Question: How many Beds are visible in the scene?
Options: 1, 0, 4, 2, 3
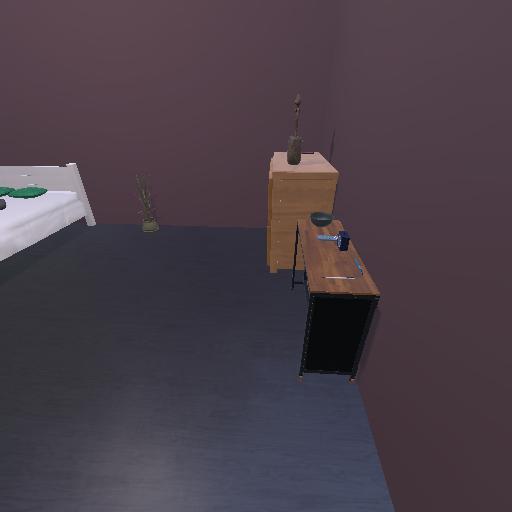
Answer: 1